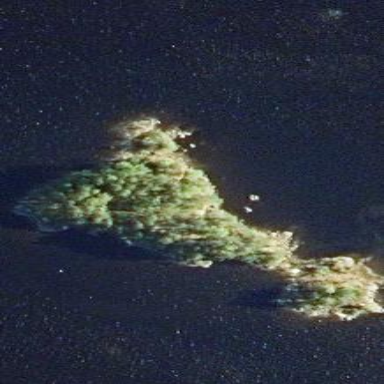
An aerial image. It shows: Islet.